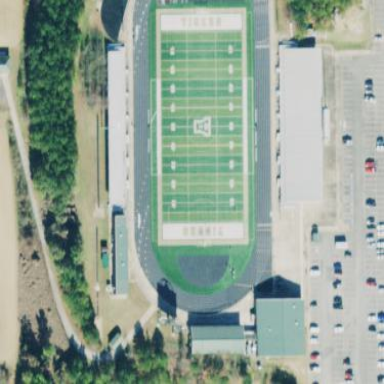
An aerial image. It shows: American football pitch.